Question:
<URL>
Hi, I got some problem with firebase realtime database. When I try my firebase configuration (prod) on local or staging (same server as production), it's not show this error. But when I deploy it to production, error occurs when I try hit firebaseio.com. Can someone explain it?
The server I use is AWS CloudFront (staging and production).
Firebase I use is here <URL> with Vue 3
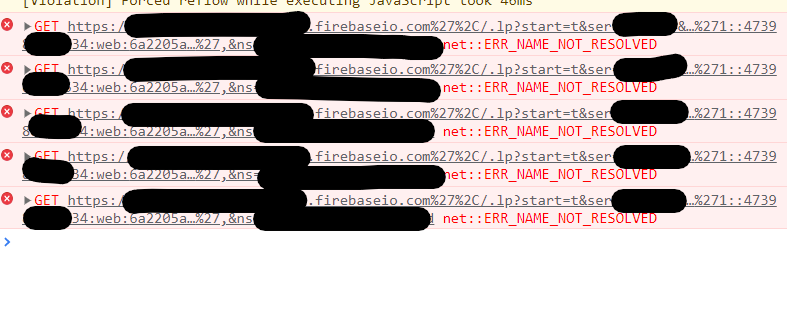
Answer: In the screenshots there's an additional '%27%2C' after 'firebaseio.com' in the URL, which is not supposed to be there. So it looks like you have a '',' in the database URL that you initialize Firebase with, which are not supposed to be there. Remove those and this problem should disappear.